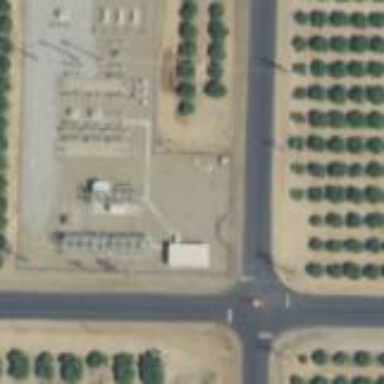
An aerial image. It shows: Outdoor power substation surrounded by fence. The substation operates at the distribution level.